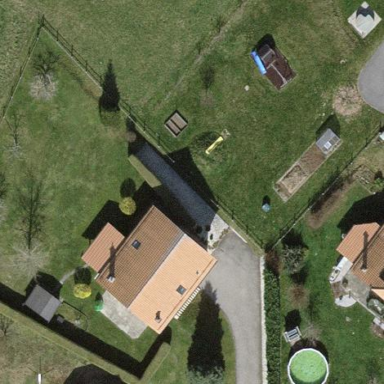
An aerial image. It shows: Simple house.